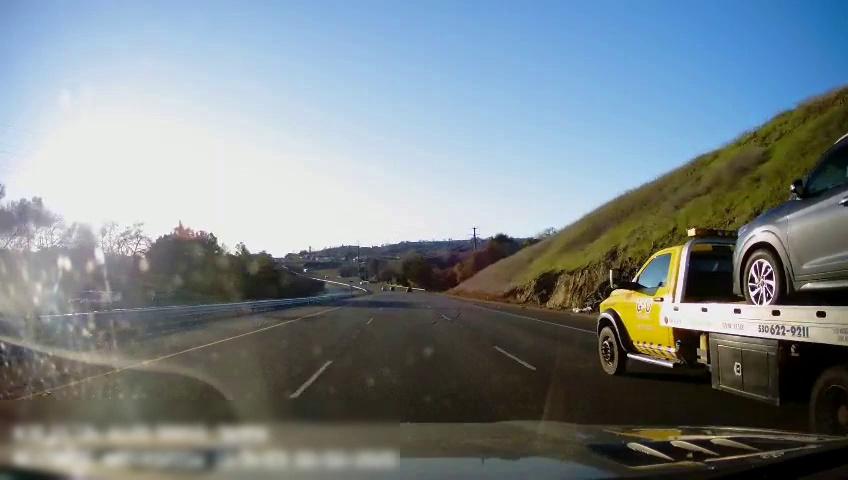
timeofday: Day
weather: Sunny
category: Drivable Space
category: Drivable Space
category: Vehicles | Truck
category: Vehicles | SUV
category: Lanes | Current Lane
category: Lanes | Current Lane
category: Lanes | Alternate Lane
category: Lanes | Alternate Lane